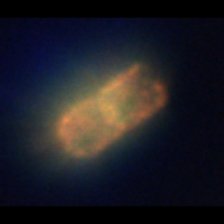
Taxon: Lauderia_Hemiaulus
Group: Diatoms